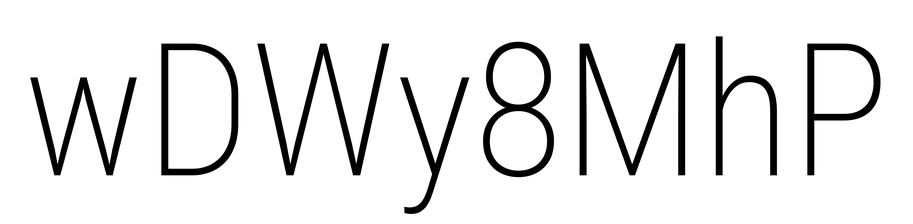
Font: Roboto_Condensed_ExtraLight